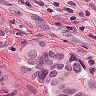
Metastatic tissue present: yes